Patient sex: M
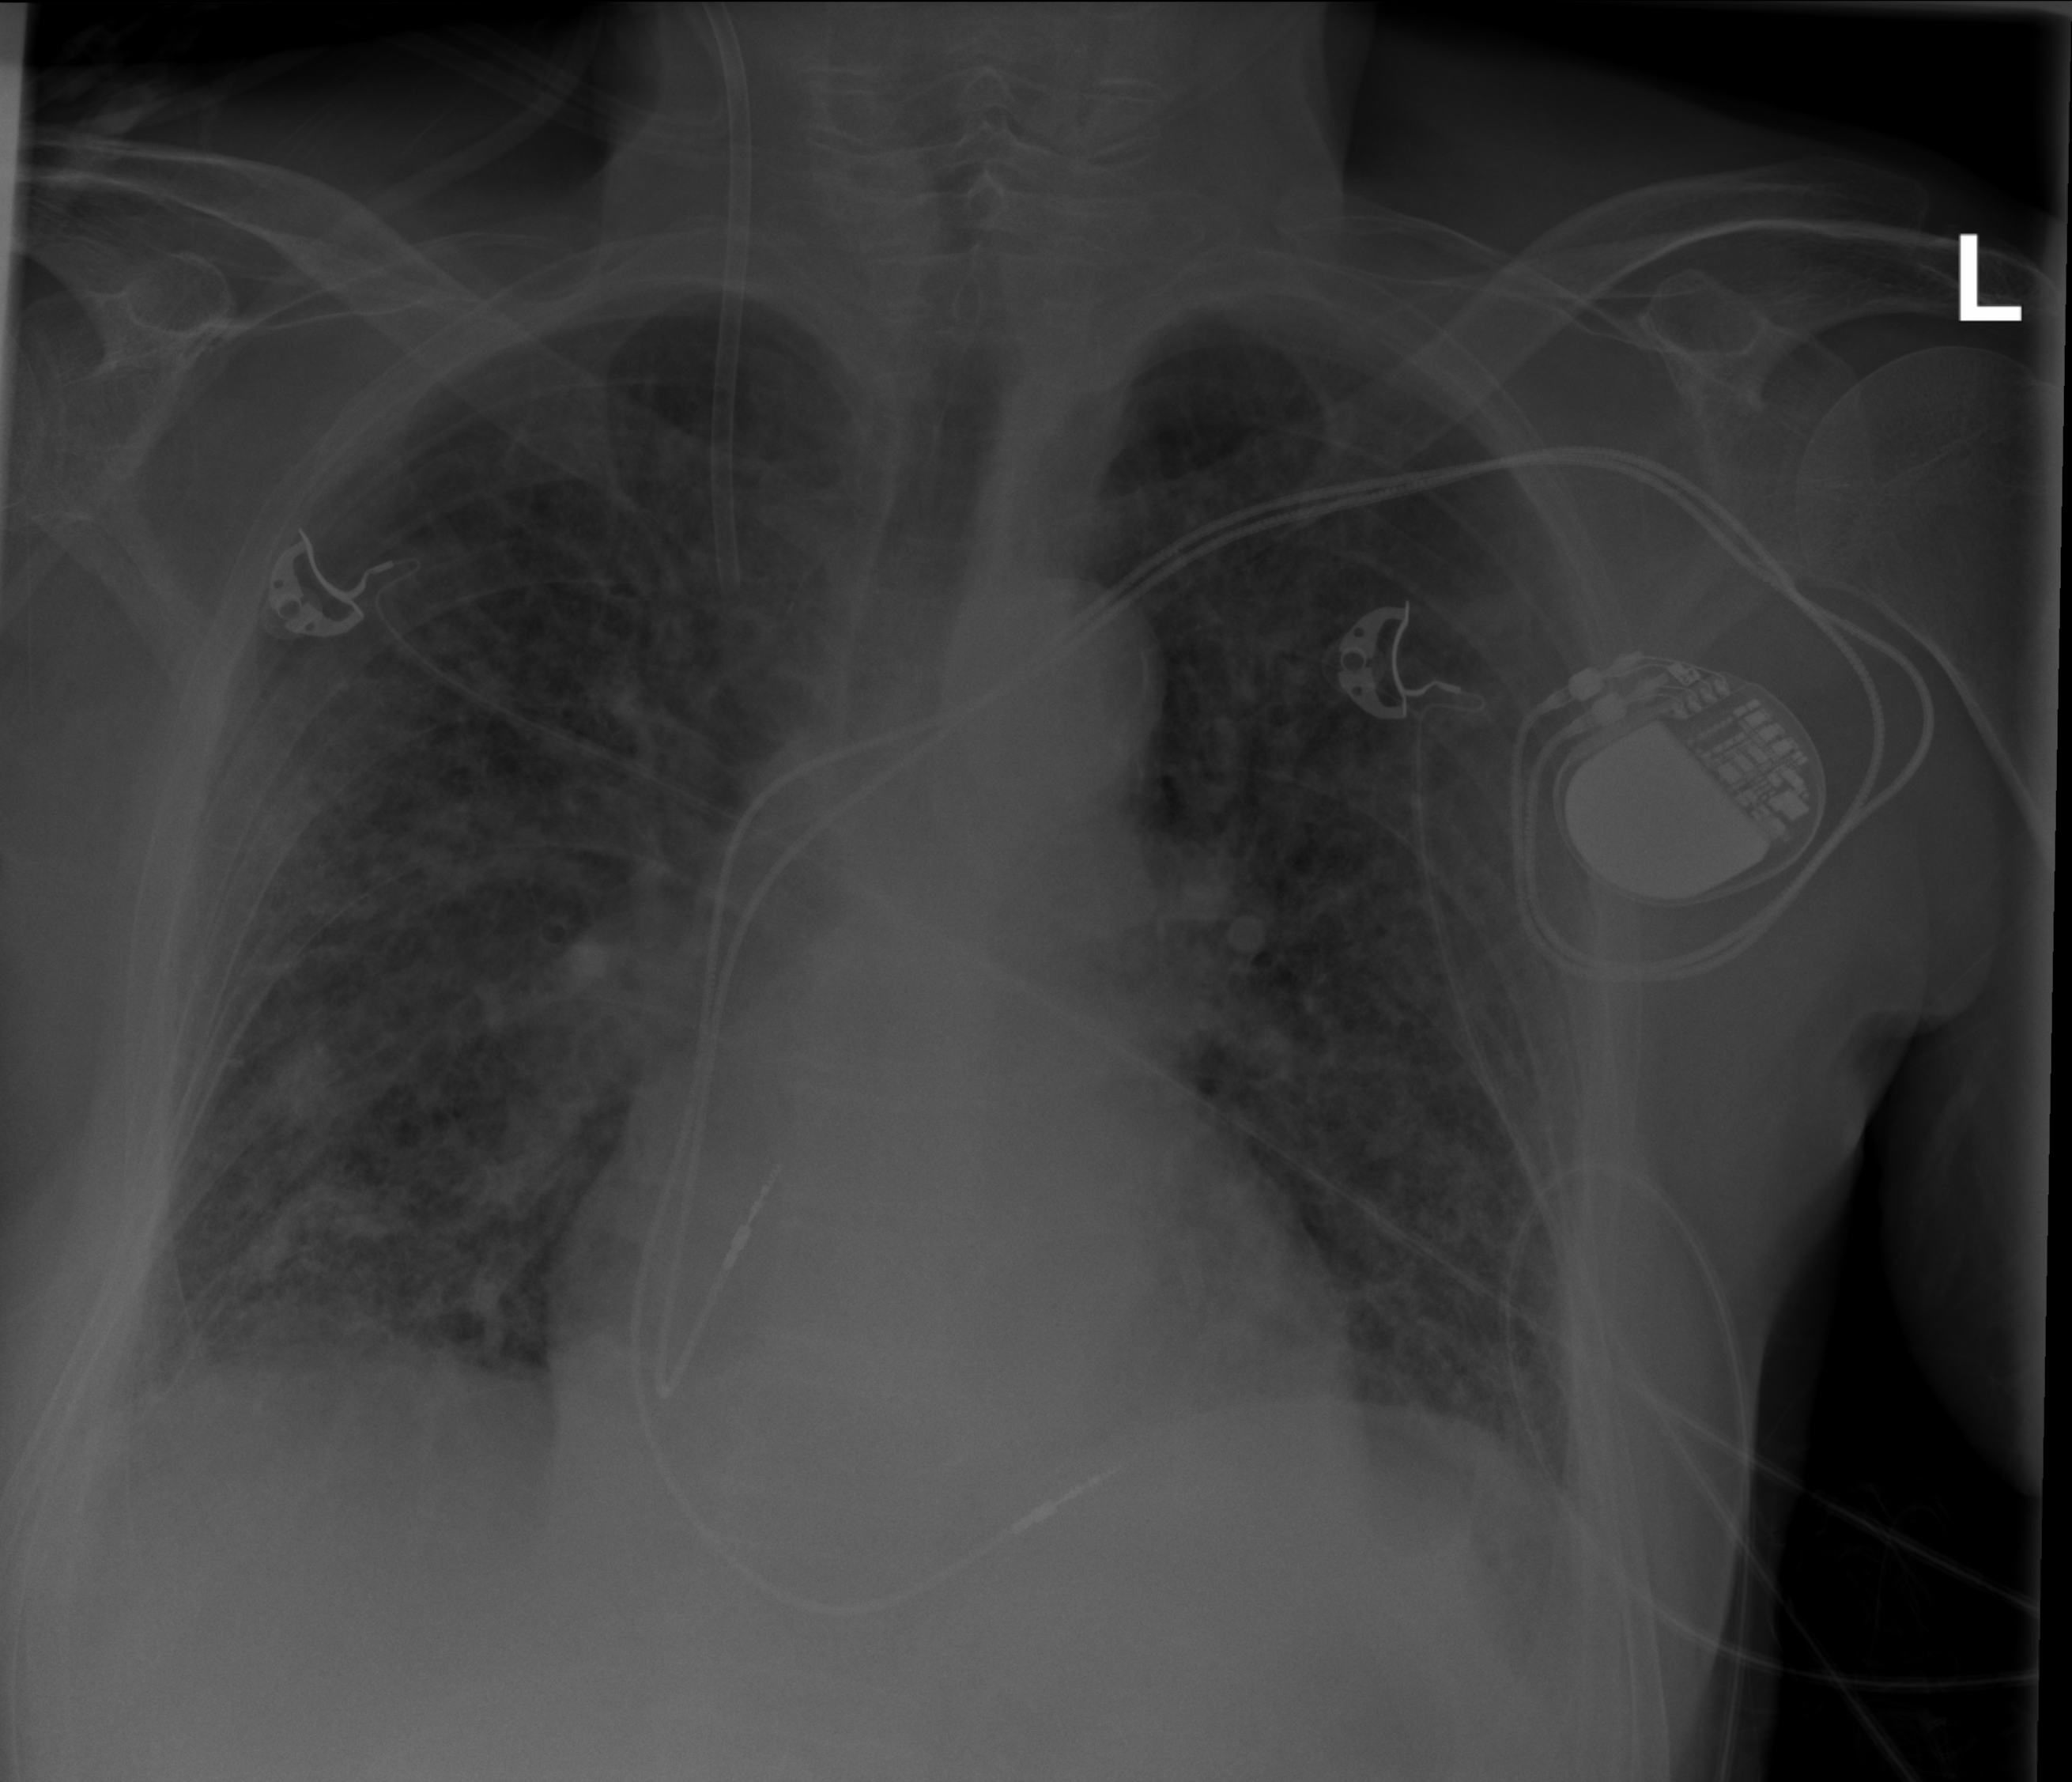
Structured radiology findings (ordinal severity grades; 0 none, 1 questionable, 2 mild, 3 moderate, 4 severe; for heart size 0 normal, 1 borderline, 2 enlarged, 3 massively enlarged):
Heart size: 1
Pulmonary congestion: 2
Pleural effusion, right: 2
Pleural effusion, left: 0
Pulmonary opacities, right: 2
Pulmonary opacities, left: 2
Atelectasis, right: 2
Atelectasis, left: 2